Aerial crown-view tile of a tropical tree (Barro Colorado Island, Panama), acquired 20250715:
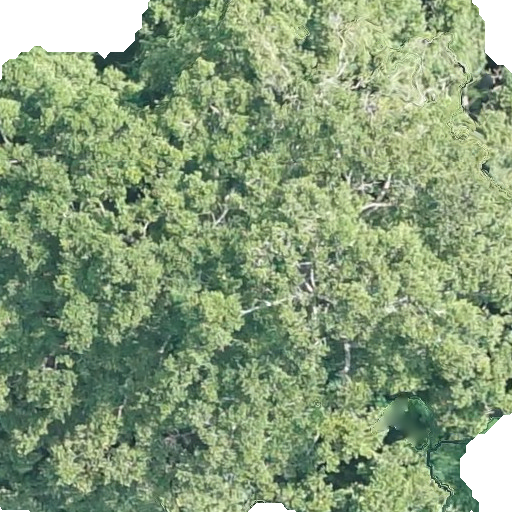
Species: Brosimum alicastrum
GBIF accepted scientific name: Brosimum alicastrum
Crown area: 427.808 m²